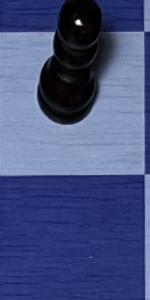
Label: Empty